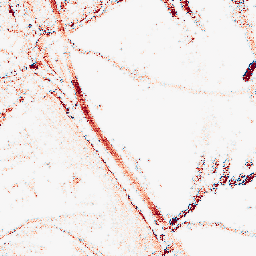
Category: morphological
Decomposition family: morphological_rect
Decomposition parameters: operation: opening
width: 10
height: 5
Upsampling method: regularized
Upsampling parameters: scale: 2
lambda_reg: 0.1
Upsampling scale: 2